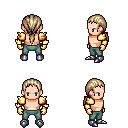
a pixel art fantasy rpg character, male body template, human, light skin, gold arm armor, teal pants, white blonde ponytail hairstyle, gold gloves, metal boots, four views (front, back, left, right), 2x2 character sprite sheet, small pixel art, hard edges, no anti-aliasing